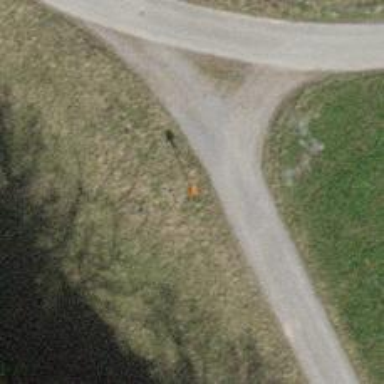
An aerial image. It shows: Guidepost providing information.